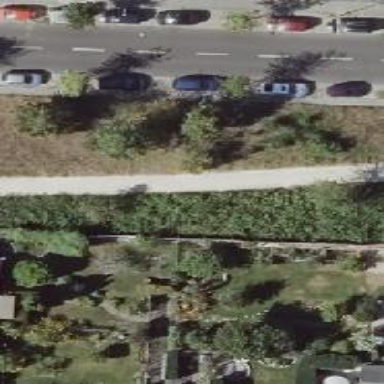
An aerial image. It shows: Avenue lined with trees.